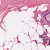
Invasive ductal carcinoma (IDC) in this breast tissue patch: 1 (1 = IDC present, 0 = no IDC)